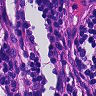
Metastatic tissue present: no